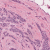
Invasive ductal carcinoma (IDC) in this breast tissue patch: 1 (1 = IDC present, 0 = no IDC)